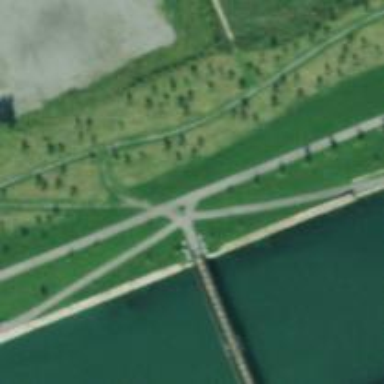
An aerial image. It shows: Footway on bridge.